Field crop: tomato
Growth stage: 1
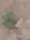
Species: solanum